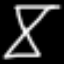
Label: hourglass